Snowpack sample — Snodgrass Mountain, Crested Butte, Colorado (2/4/25, 12:06 PM MST)
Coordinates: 38.923, -106.968
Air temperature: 35 °F
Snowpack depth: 80 cm
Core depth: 20 cm
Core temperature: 33.8 °F
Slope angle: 14°, slope face: 78°
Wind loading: low
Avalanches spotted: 0
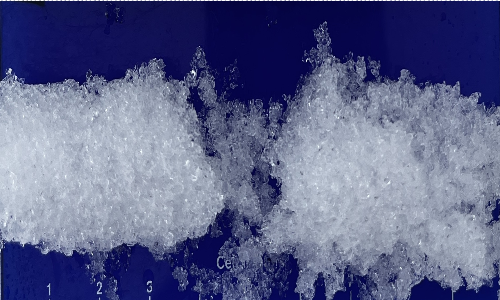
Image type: core
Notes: No avalanches nearby, unusually warm weather for the last month reported by residents, Collected 25 yards from treeline